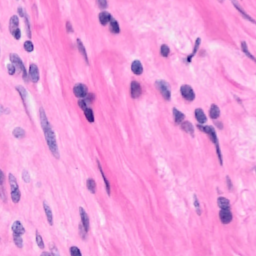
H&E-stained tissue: Breast